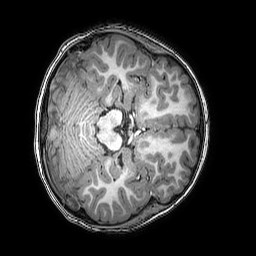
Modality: T1w
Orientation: axial
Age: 5
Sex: male
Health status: healthy